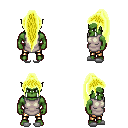
a pixel art fantasy rpg character, male body template, orc, green skin, white tunic, gold greaves, gold extra-long topknot hairstyle, white slippers, four views (front, back, left, right), 2x2 character sprite sheet, small pixel art, hard edges, no anti-aliasing